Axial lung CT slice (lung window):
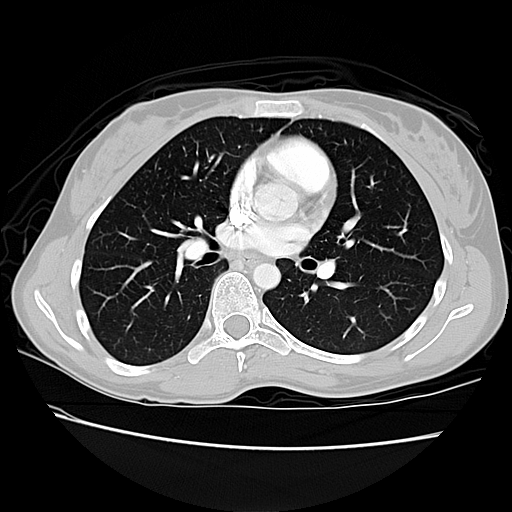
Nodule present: no